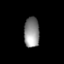
Tissue: prostate
Cell type: T cells
Senescence score: 0.7211
Nuclear area (px): 454
Mean DAPI intensity: 141.095